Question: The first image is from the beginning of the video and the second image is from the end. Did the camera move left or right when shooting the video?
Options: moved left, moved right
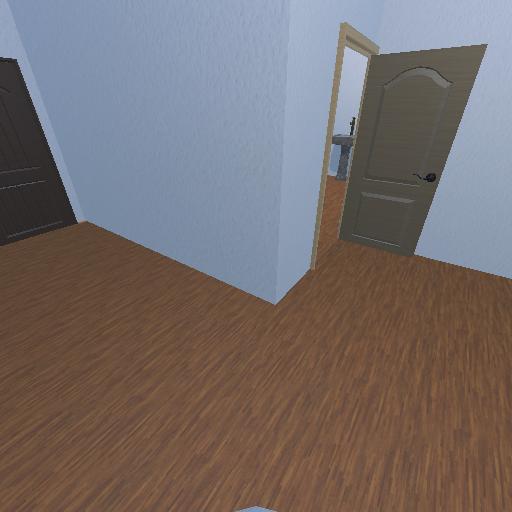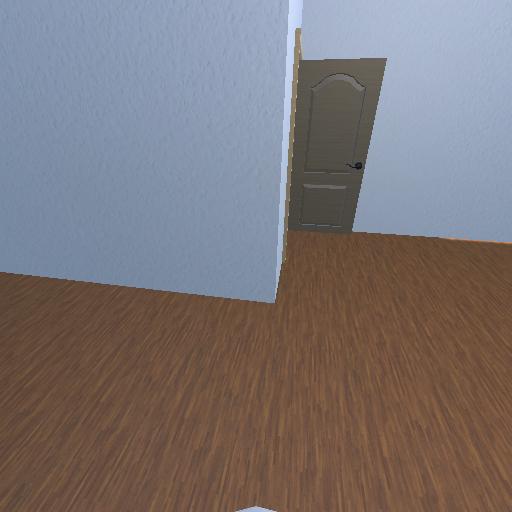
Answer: moved left